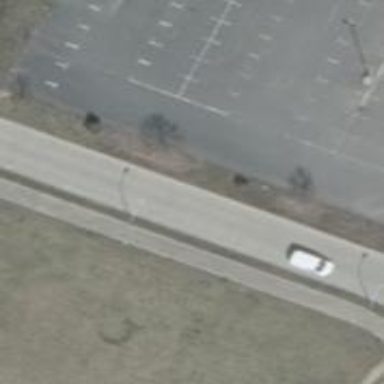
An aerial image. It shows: Asphalt parking aisle off service road.